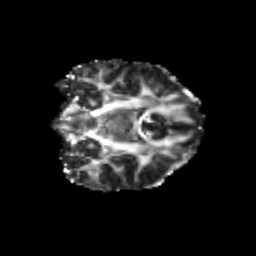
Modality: FA
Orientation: coronal
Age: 20
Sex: female
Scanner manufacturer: siemens
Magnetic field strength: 3 T
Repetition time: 3.5 s
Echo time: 0.113 s